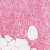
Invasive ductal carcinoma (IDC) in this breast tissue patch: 0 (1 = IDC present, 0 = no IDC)